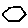
Label: hexagon